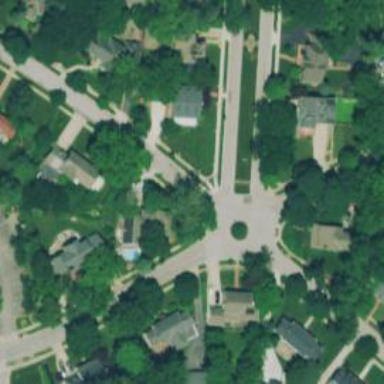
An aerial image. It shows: Residential road that intersects with roundabout.